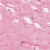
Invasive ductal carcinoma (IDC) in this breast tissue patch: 0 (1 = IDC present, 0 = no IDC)